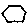
Label: hexagon